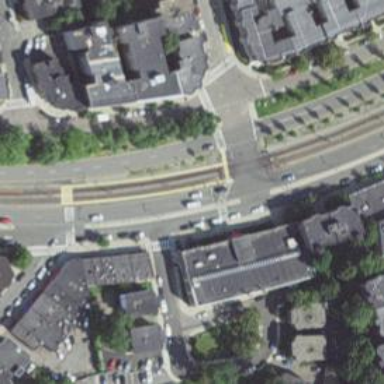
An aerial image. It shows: Level crossing along the railway.